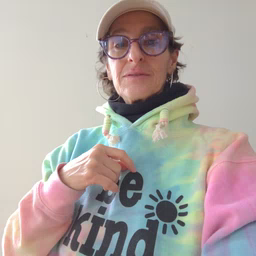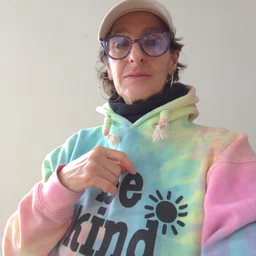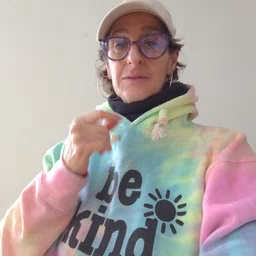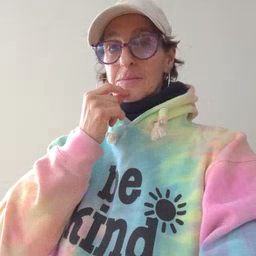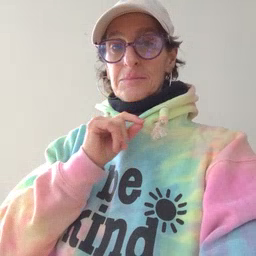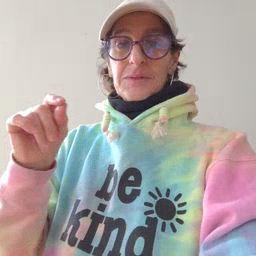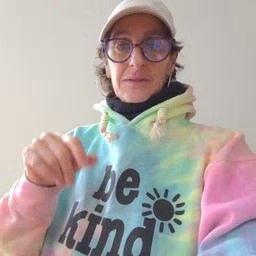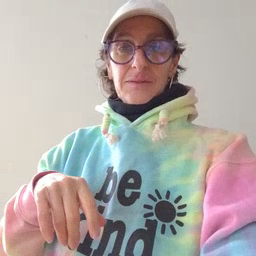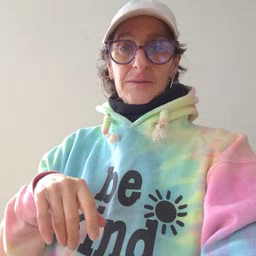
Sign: pen